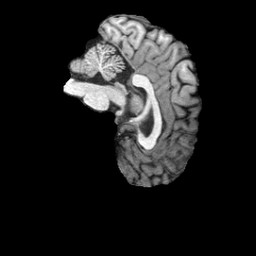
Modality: T1w
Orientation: sagittal
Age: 27
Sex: male
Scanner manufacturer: siemens
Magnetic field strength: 3 T
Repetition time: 2.5 s
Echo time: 0.00222 s